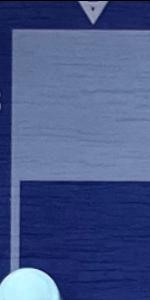
Label: Empty